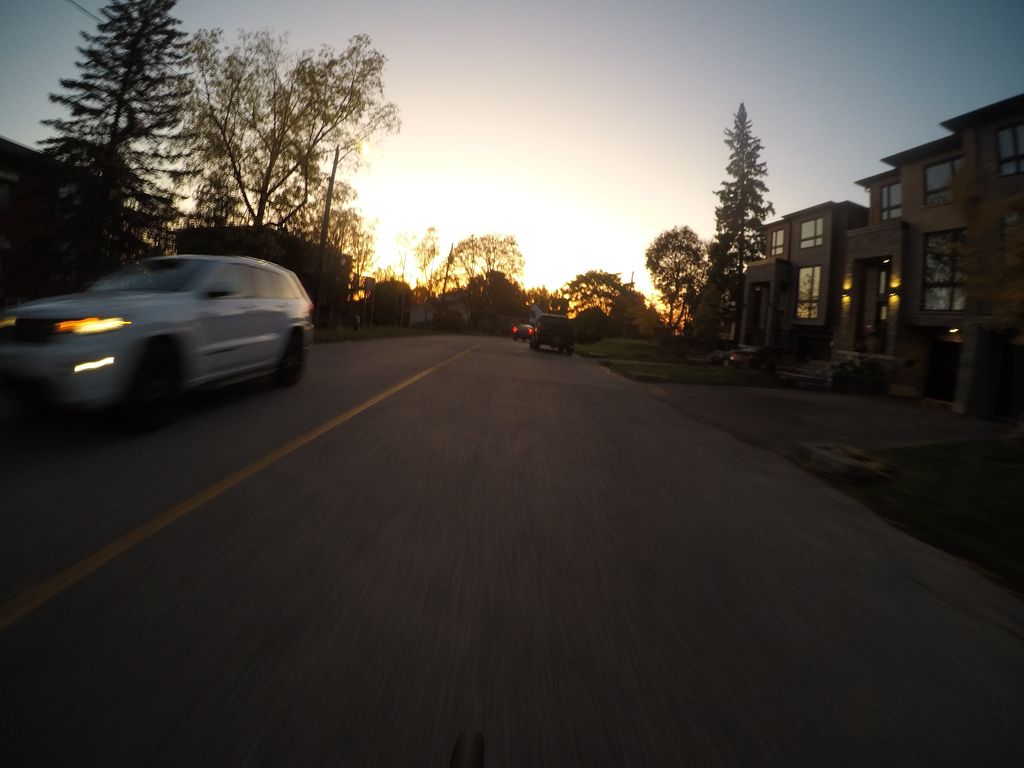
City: kitchener-waterloo